Question: I am new to Joomla and rather unexperienced with html/css. I have a module that adds a menu to my website. The menu is displayed correctly, but it seems that the position I use dedicates much more width to the position than I fill.
How do I resize a position or the size of a module that takes the position? I can't see any settings that would allow me to alter the width.
I assume I have to hack around in the css files then, right? How do I find the css responsible for the expansion in width of the module? I looked naively for 'position-8', but that would have been to easy.
I appreciate any pointer.
The screenshot shows my menu located in position-8 and the size of the position (the grey area). Next to it starts the article-content area. I want to fix this whole, but I am unsure of how to do that.

Firebug shows me this html-values for the grey-area
'''
<div id="sidebar" class="span3" style="overflow: visible; z-index: 1;">
<div class="sidebar-nav" style="overflow: visible; z-index: 1;">
<div class="moduletable sidebar.swmenu" style="overflow: visible; z-index: 1;">
<h3>LTL Menu</h3>
<table id="outertable" class="outer" align="left" style="overflow: visible; z-index: 1;">
<tbody style="overflow: visible; z-index: 1;">
<tr style="overflow: visible; z-index: 1;">
<td style="overflow: visible; z-index: 1;">
<div id="outerwrap" style="overflow: visible; z-index: 1;">
</td>
</tr>
</tbody>
</table>
<hr style="display:block;clear:left;margin:-0.66em 0;visibility:hidden;">
<script type="text/javascript">
<script type="text/javascript">
</div>
</div>
'''
The index.php of my template, I want to change the size of the position-8
'''
<?php
/**
* @package Joomla.Site
* @subpackage Templates.protostar
*
* @copyright Copyright (C) 2005 - 2014 Open Source Matters, Inc. All rights reserved.
* @license GNU General Public License version 2 or later; see LICENSE.txt
*/
defined('_JEXEC') or die;
// Getting params from template
$params = JFactory::getApplication()->getTemplate(true)->params;
$app = JFactory::getApplication();
$doc = JFactory::getDocument();
$this->language = $doc->language;
$this->direction = $doc->direction;
// Detecting Active Variables
$option = $app->input->getCmd('option', '');
$view = $app->input->getCmd('view', '');
$layout = $app->input->getCmd('layout', '');
$task = $app->input->getCmd('task', '');
$itemid = $app->input->getCmd('Itemid', '');
$sitename = $app->getCfg('sitename');
if($task == "edit" || $layout == "form" )
{
$fullWidth = 1;
}
else
{
$fullWidth = 0;
}
// Add JavaScript Frameworks
JHtml::_('bootstrap.framework');
$doc->addScript('templates/' .$this->template. '/js/template.js');
// Add Stylesheets
$doc->addStyleSheet('templates/'.$this->template.'/css/template.css');
// Load optional RTL Bootstrap CSS
JHtml::_('bootstrap.loadCss', false, $this->direction);
// Add current user information
$user = JFactory::getUser();
// Adjusting content width
if ($this->countModules('position-7') && $this->countModules('position-8'))
{
$span = "span6";
}
elseif ($this->countModules('position-7') && !$this->countModules('position-8'))
{
$span = "span9";
}
elseif (!$this->countModules('position-7') && $this->countModules('position-8'))
{
$span = "span9";
}
else
{
$span = "span12";
}
// Logo file or site title param
if ($this->params->get('logoFile'))
{
$logo = '<img src="'. JUri::root() . $this->params->get('logoFile') .'" alt="'. $sitename .'" />';
}
elseif ($this->params->get('sitetitle'))
{
$logo = '<span class="site-title" title="'. $sitename .'">'. htmlspecialchars($this->params->get('sitetitle')) .'</span>';
}
else
{
$logo = '<span class="site-title" title="'. $sitename .'">'. $sitename .'</span>';
}
?>
<!DOCTYPE html>
<html xmlns="http://www.w3.org/1999/xhtml" xml:lang="<?php echo $this->language; ?>" lang="<?php echo $this->language; ?>" dir="<?php echo $this->direction; ?>">
<head>
<meta name="viewport" content="width=device-width, initial-scale=1.0" />
<jdoc:include type="head" />
<?php
// Use of Google Font
if ($this->params->get('googleFont'))
{
?>
<link href='//fonts.googleapis.com/css?family=<?php echo $this->params->get('googleFontName');?>' rel='stylesheet' type='text/css' />
<style type="text/css">
h1,h2,h3,h4,h5,h6,.site-title{
font-family: '<?php echo str_replace('+', ' ', $this->params->get('googleFontName'));?>', sans-serif;
}
</style>
<?php
}
?>
<?php
// Template color
if ($this->params->get('templateColor'))
{
?>
<style type="text/css">
body.site
{
border-top: 3px solid <?php echo $this->params->get('templateColor');?>;
background-color: <?php echo $this->params->get('templateBackgroundColor');?>
}
a
{
color: <?php echo $this->params->get('templateColor');?>;
}
.navbar-inner, .nav-list > .active > a, .nav-list > .active > a:hover, .dropdown-menu li > a:hover, .dropdown-menu .active > a, .dropdown-menu .active > a:hover, .nav-pills > .active > a, .nav-pills > .active > a:hover,
.btn-primary
{
background: <?php echo $this->params->get('templateColor');?>;
}
.navbar-inner
{
-moz-box-shadow: 0 1px 3px rgba(0, 0, 0, .25), inset 0 -1px 0 rgba(0, 0, 0, .1), inset 0 30px 10px rgba(0, 0, 0, .2);
-webkit-box-shadow: 0 1px 3px rgba(0, 0, 0, .25), inset 0 -1px 0 rgba(0, 0, 0, .1), inset 0 30px 10px rgba(0, 0, 0, .2);
box-shadow: 0 1px 3px rgba(0, 0, 0, .25), inset 0 -1px 0 rgba(0, 0, 0, .1), inset 0 30px 10px rgba(0, 0, 0, .2);
}
</style>
<?php
}
?>
<!--[if lt IE 9]>
<script src="<?php echo $this->baseurl ?>/media/jui/js/html5.js"></script>
<![endif]-->
</head>
<body class="site <?php echo $option
. ' view-' . $view
. ($layout ? ' layout-' . $layout : ' no-layout')
. ($task ? ' task-' . $task : ' no-task')
. ($itemid ? ' itemid-' . $itemid : '')
. ($params->get('fluidContainer') ? ' fluid' : '');
?>">
<!-- Body -->
<div class="body">
<div class="container<?php echo ($params->get('fluidContainer') ? '-fluid' : '');?>">
<!-- Header -->
<header class="header" role="banner">
<div class="header-inner clearfix">
<a class="brand pull-left" href="<?php echo $this->baseurl; ?>">
<?php echo $logo;?> <?php if ($this->params->get('sitedescription')) { echo '<div class="site-description">'. htmlspecialchars($this->params->get('sitedescription')) .'</div>'; } ?>
</a>
<div class="header-search pull-right">
<jdoc:include type="modules" name="position-0" style="none" />
</div>
</div>
</header>
<?php if ($this->countModules('position-1')) : ?>
<nav class="navigation" role="navigation">
<jdoc:include type="modules" name="position-1" style="none" />
</nav>
<?php endif; ?>
<jdoc:include type="modules" name="banner" style="xhtml" />
<div class="row-fluid">
<?php if ($this->countModules('position-8')) : ?>
<!-- Begin Sidebar -->
<div id="sidebar" class="span3">
<div class="sidebar-nav">
<jdoc:include type="modules" name="position-8" style="xhtml" />
</div>
</div>
<!-- End Sidebar -->
<?php endif; ?>
<main id="content" role="main" class="<?php echo $span;?>">
<!-- Begin Content -->
<jdoc:include type="modules" name="position-3" style="xhtml" />
<jdoc:include type="message" />
<jdoc:include type="component" />
<jdoc:include type="modules" name="position-2" style="none" />
<!-- End Content -->
</main>
<?php if ($this->countModules('position-7')) : ?>
<div id="aside" class="span3">
<!-- Begin Right Sidebar -->
<jdoc:include type="modules" name="position-7" style="well" />
<!-- End Right Sidebar -->
</div>
<?php endif; ?>
</div>
</div>
</div>
<!-- Footer -->
<footer class="footer" role="contentinfo">
<div class="container<?php echo ($params->get('fluidContainer') ? '-fluid' : '');?>">
<hr />
<jdoc:include type="modules" name="footer" style="none" />
<p class="pull-right">
<a href="#top" id="back-top">
<?php echo JText::_('TPL_PROTOSTAR_BACKTOTOP'); ?>
</a>
</p>
<p>
&copy; <?php echo date('Y'); ?> <?php echo $sitename; ?>
</p>
</div>
</footer>
<jdoc:include type="modules" name="debug" style="none" />
</body>
</html>
'''
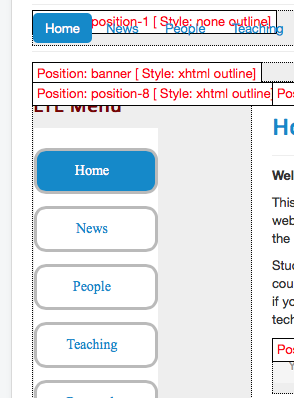
Answer: If you check:
'''
<?php if ($this->countModules('position-8')) : ?>
<!-- Begin Sidebar -->
<div id="sidebar" class="span3">
<div class="sidebar-nav">
<jdoc:include type="modules" name="position-8" style="xhtml" />
</div>
</div>
<!-- End Sidebar -->
<?php endif; ?>
'''
'position-8' is inside 'div #sidebar'
You have to add a suffix to your module settings:
Advanced -> Module Class Suffix: mymenu
Then in your template css under: templates/your_template/css/template.css
You have to add: 'div#sidebar div.mymenu{ width: 100%; }'
*change 100% with the number that will fit better
Your template is responsive based on bootstrap. You have to edit '<div id="sidebar" class="span3">' span3 value to span2 or span1 and in your head section:
'''
// Adjusting content width
if ($this->countModules('position-7') && $this->countModules('position-8'))
{
$span = "span6";
}
elseif ($this->countModules('position-7') && !$this->countModules('position-8'))
{
$span = "span9";
}
elseif (!$this->countModules('position-7') && $this->countModules('position-8'))
{
$span = "span9";
}
else
{
$span = "span12";
}
'''
increase the span9 to span10 or span11 to fill the gap.